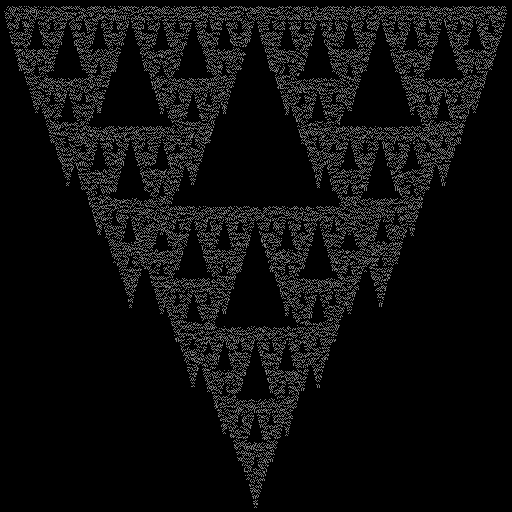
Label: sierpinski_gasket